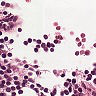
Metastatic tissue present: no